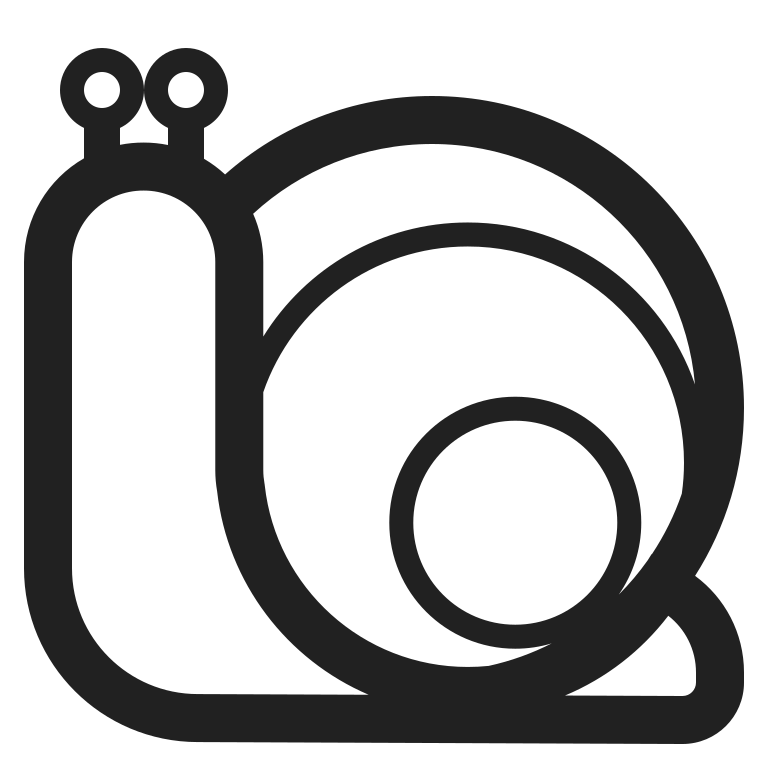
snail high contrast